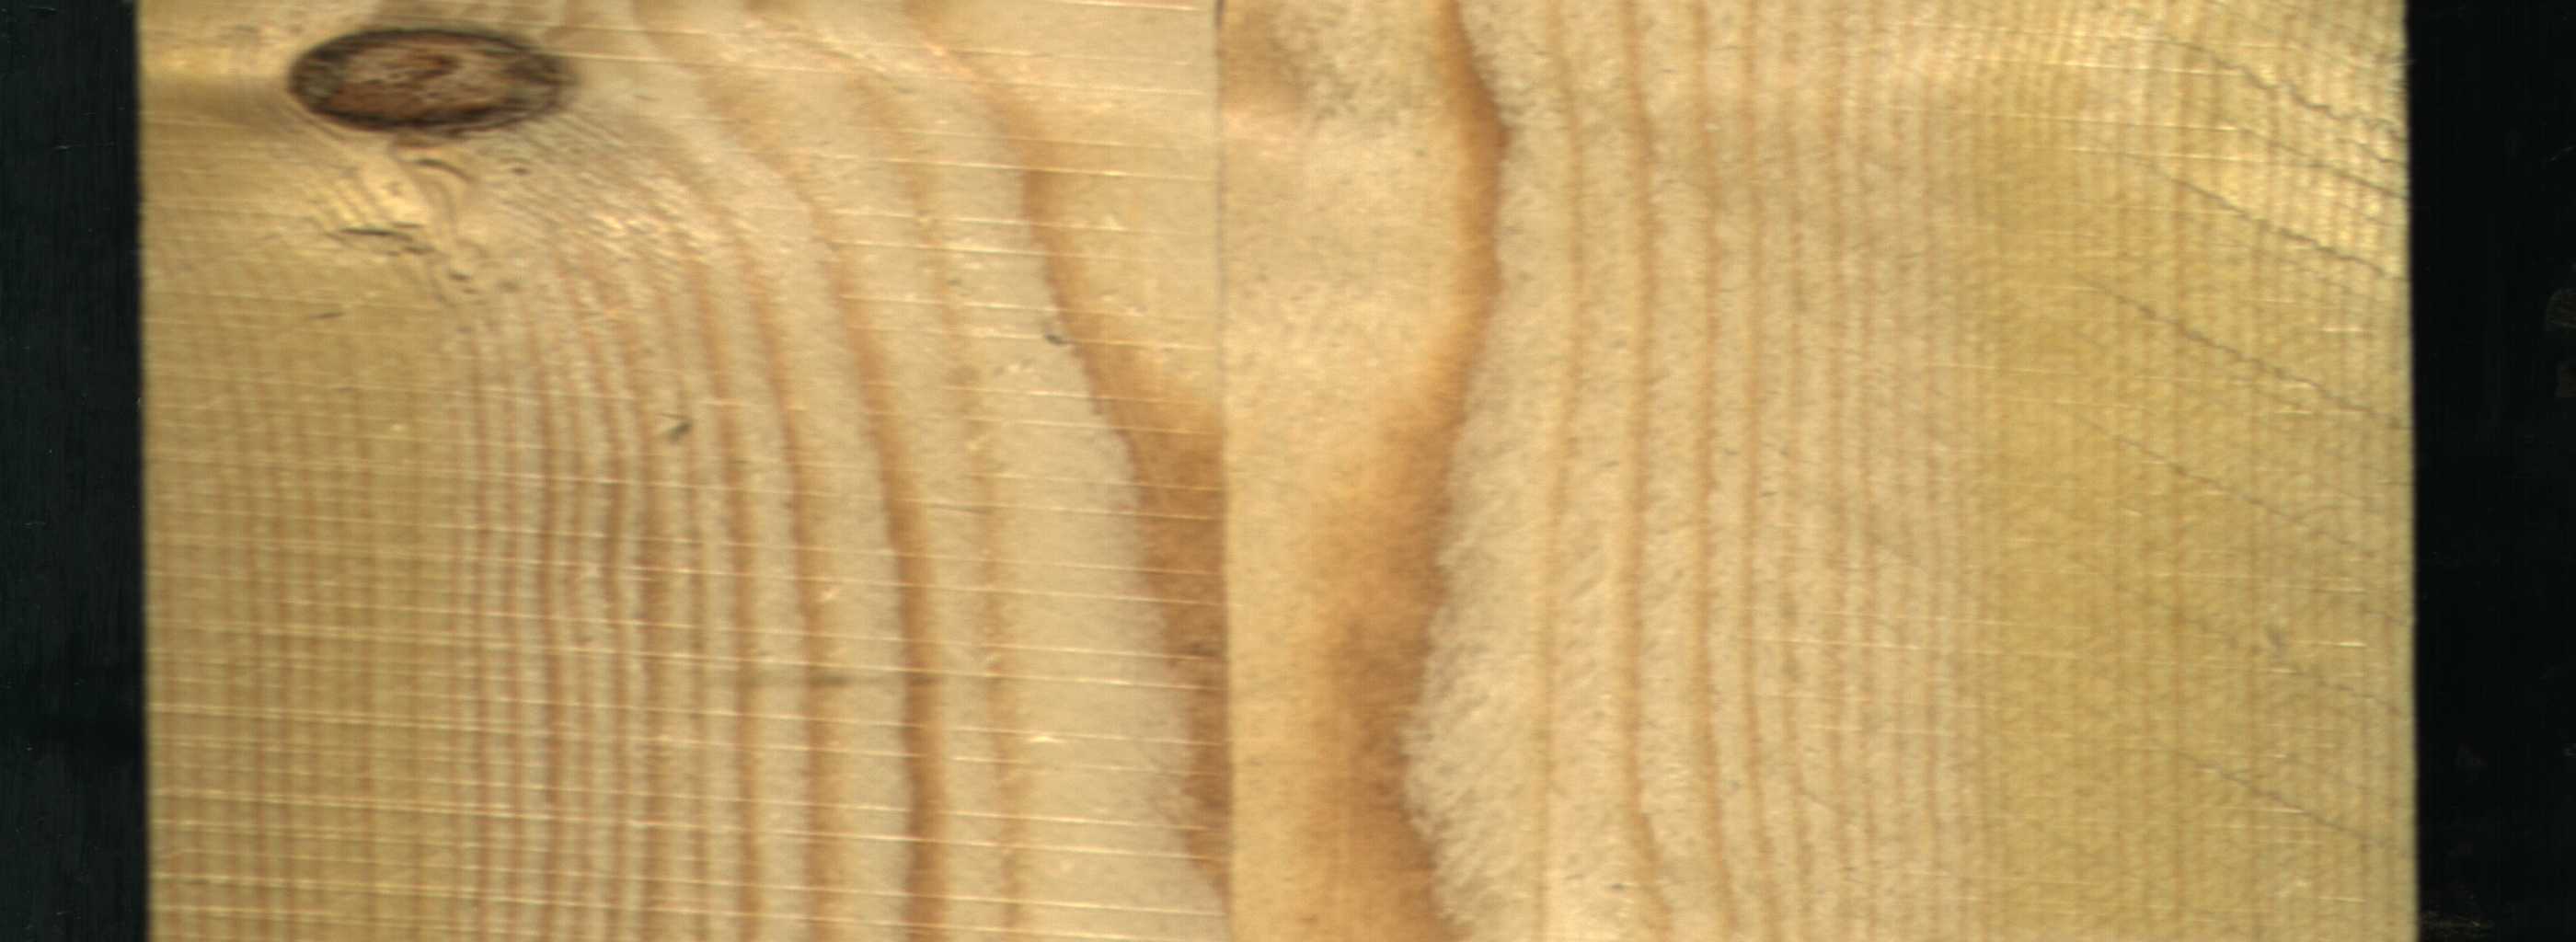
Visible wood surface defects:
Live_Knot